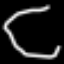
Label: octagon